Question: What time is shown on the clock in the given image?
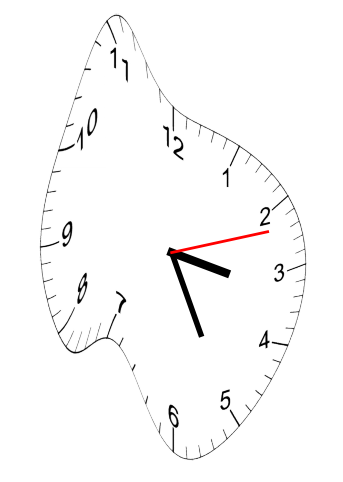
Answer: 03:25:12